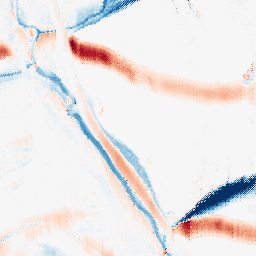
Category: morphological
Decomposition family: morphological_ellipse
Decomposition parameters: operation: average
width: 30
height: 5
Upsampling method: regularized
Upsampling parameters: scale: 4
lambda_reg: 0.1
Upsampling scale: 4